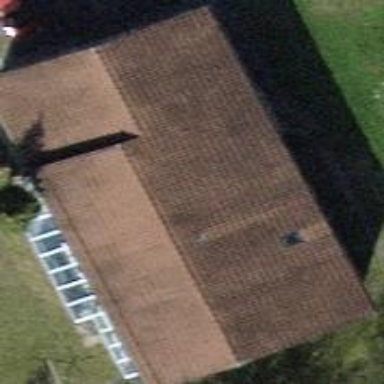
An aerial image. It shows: Detached building with gabled roof.